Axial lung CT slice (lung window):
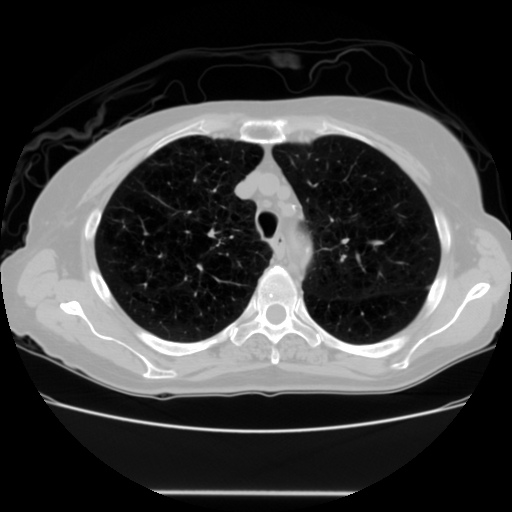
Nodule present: no